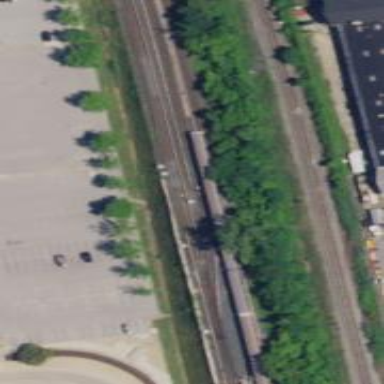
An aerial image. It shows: Electrified rail service spur.